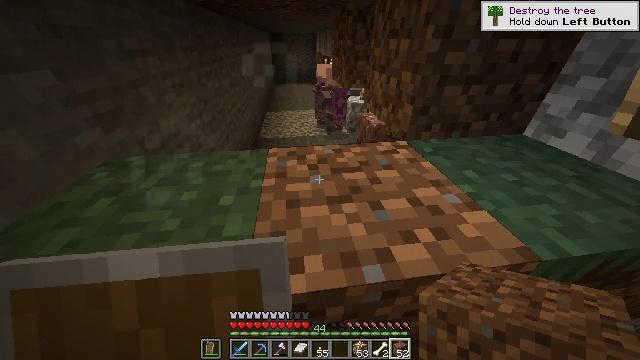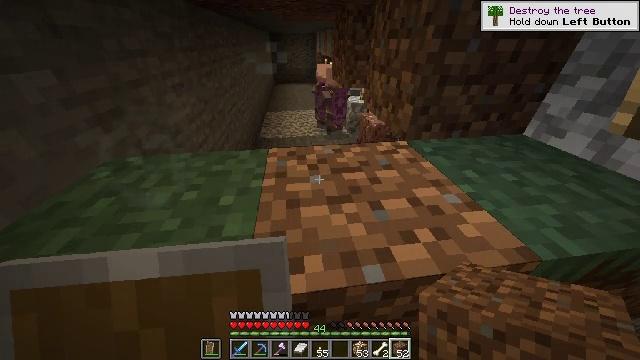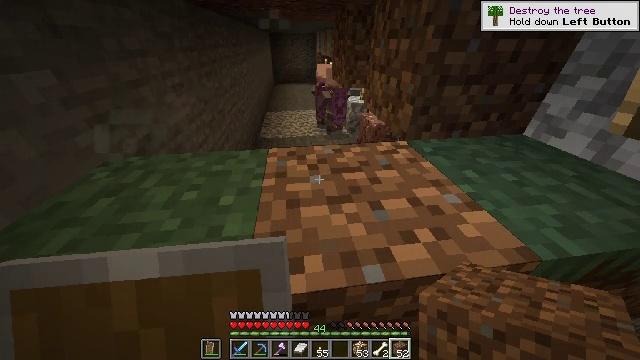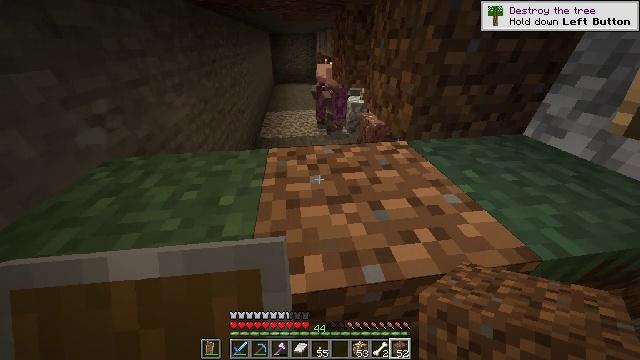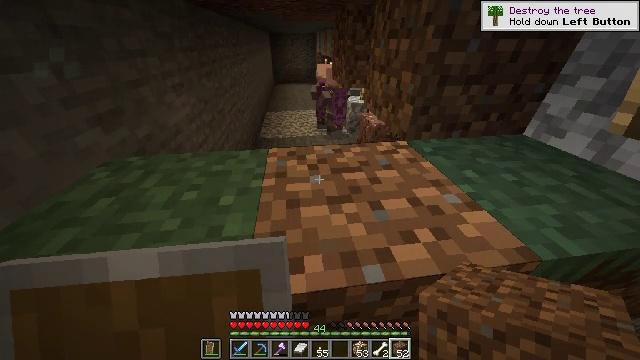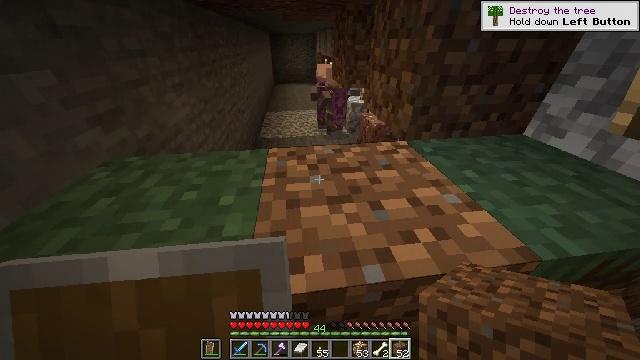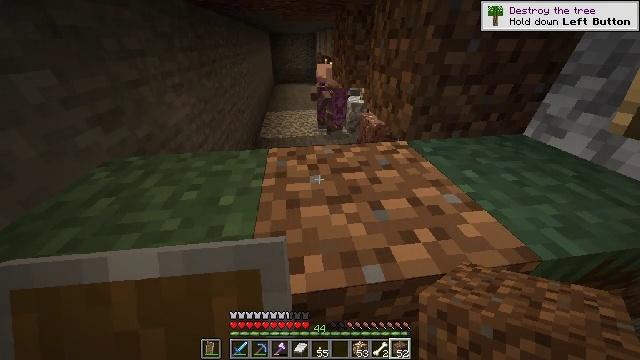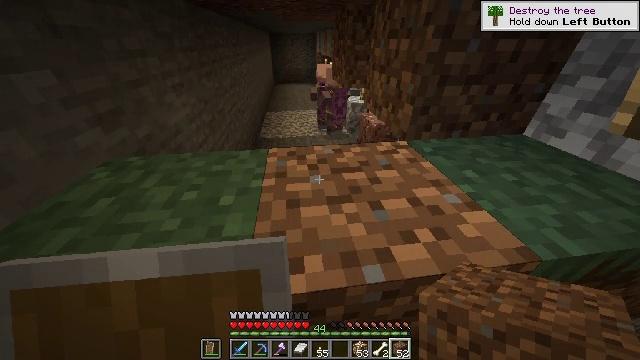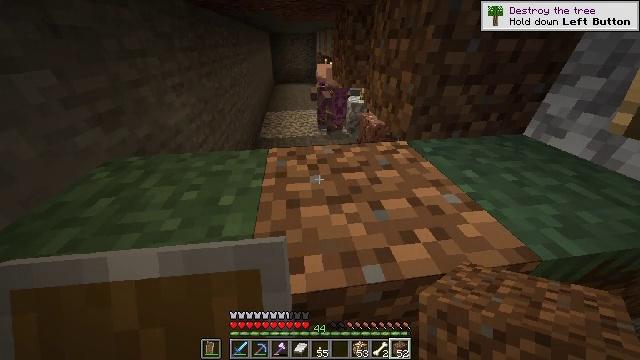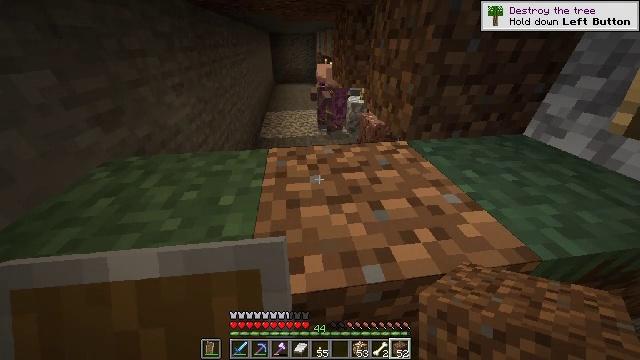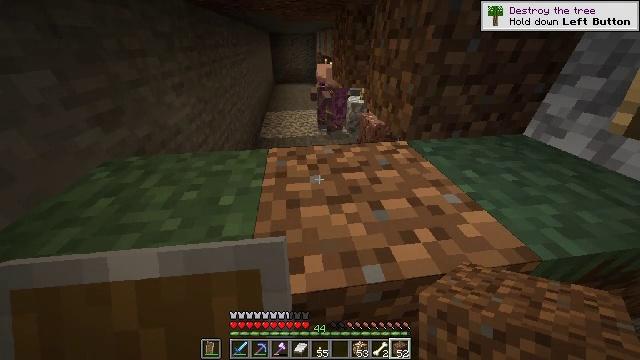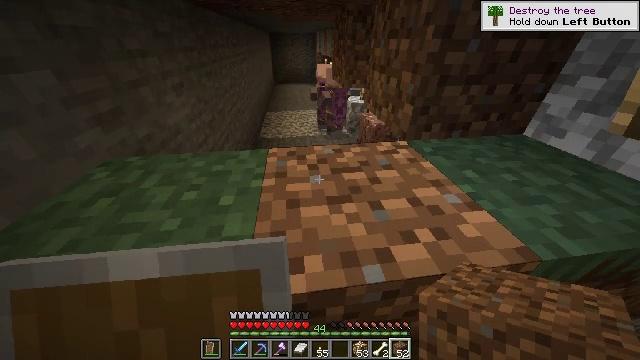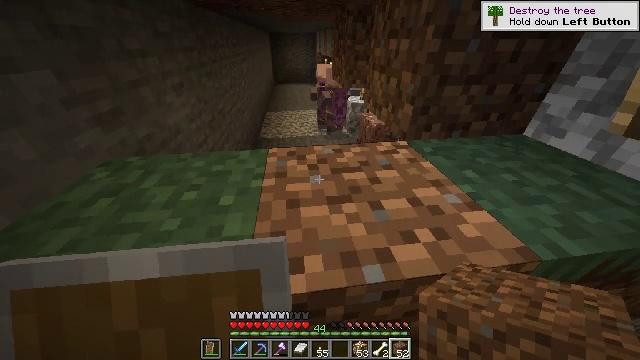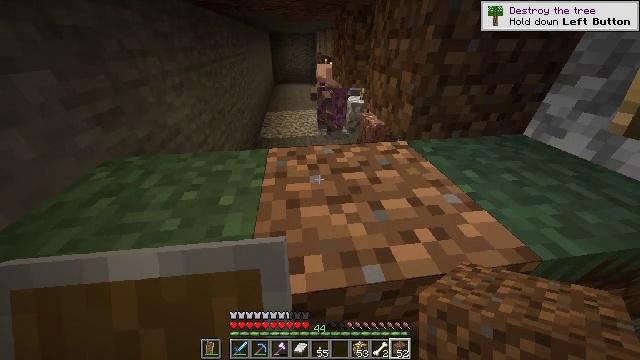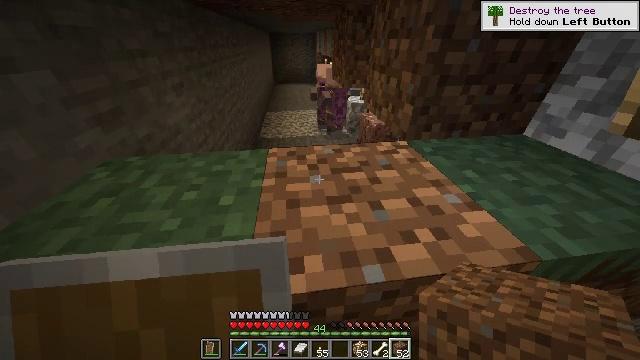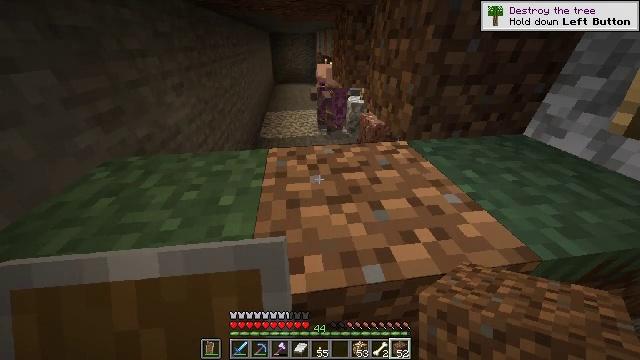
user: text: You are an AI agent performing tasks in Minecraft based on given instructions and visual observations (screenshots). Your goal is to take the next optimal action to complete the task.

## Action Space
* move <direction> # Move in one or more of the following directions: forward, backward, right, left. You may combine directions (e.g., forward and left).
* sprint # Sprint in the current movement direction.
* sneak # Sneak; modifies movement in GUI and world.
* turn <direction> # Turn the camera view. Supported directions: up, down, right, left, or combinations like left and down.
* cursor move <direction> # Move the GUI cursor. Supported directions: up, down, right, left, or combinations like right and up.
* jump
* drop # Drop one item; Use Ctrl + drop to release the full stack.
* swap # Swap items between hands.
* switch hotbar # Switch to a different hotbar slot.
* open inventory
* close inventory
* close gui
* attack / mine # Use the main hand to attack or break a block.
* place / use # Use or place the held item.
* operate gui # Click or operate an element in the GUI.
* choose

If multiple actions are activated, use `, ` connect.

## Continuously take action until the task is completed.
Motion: motion action
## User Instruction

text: Break the composter to recycle it.
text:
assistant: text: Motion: no_op
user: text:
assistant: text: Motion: no_op
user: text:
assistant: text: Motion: no_op
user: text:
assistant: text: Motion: no_op
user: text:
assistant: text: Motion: no_op
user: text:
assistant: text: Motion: no_op
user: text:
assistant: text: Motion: no_op
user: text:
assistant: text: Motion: no_op
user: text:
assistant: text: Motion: no_op
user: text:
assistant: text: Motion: no_op
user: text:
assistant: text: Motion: no_op
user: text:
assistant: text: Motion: no_op
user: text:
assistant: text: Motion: no_op
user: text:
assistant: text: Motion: no_op
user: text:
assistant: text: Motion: no_op
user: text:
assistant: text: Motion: no_op
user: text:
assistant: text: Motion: no_op
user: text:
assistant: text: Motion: no_op
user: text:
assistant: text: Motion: no_op
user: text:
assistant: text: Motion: no_op
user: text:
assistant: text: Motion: no_op
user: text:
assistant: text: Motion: no_op
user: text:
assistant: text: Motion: no_op
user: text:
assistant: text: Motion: no_op
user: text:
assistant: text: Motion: no_op
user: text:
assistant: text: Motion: no_op
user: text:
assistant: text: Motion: no_op
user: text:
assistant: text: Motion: no_op
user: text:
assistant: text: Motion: no_op
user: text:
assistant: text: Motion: no_op